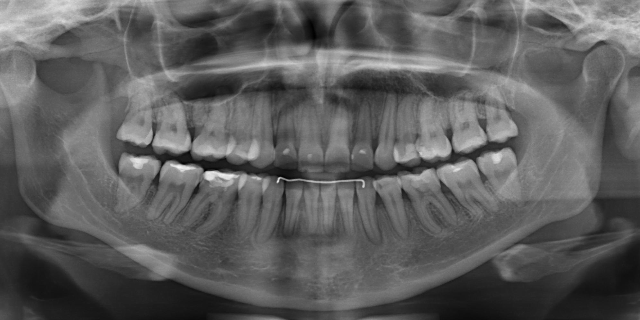
adult